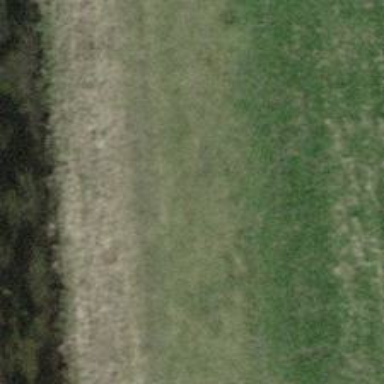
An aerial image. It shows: Grassy path.